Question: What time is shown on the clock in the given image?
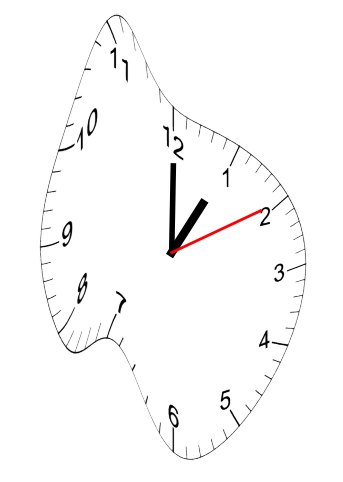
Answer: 01:00:10